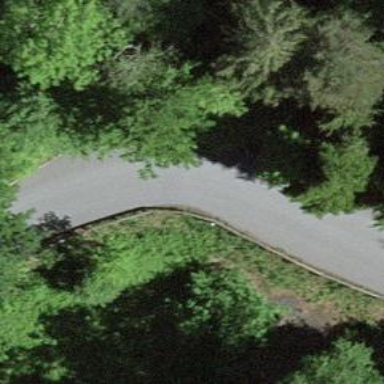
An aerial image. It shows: Unclassified road with asphalt surface.